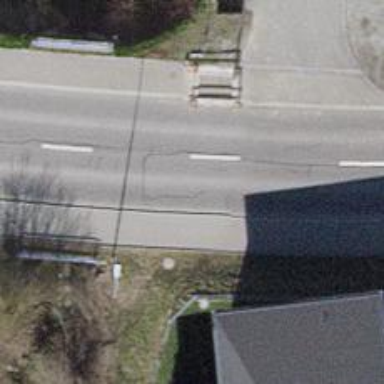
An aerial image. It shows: Tertiary road passing over bridge.